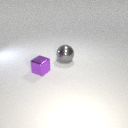
small purple metal cube in front of large gray metal sphere